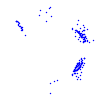
Particle: proton